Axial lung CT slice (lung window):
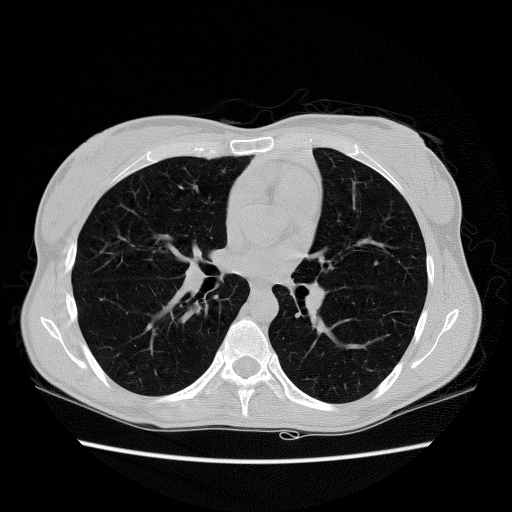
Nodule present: no